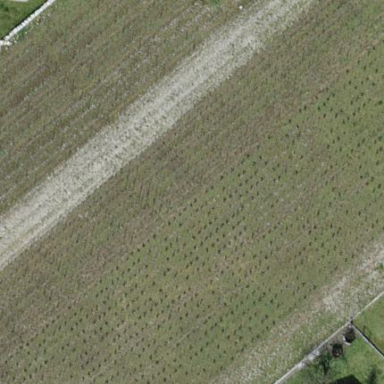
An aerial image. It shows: Vineyard where grapes are grown.